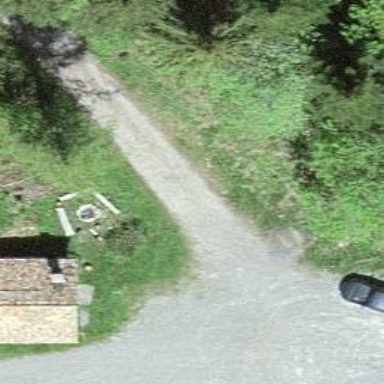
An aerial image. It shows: Bollard barrier.